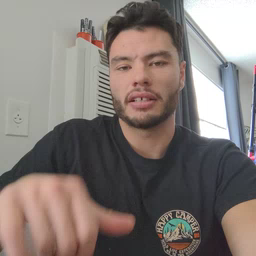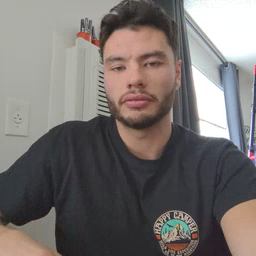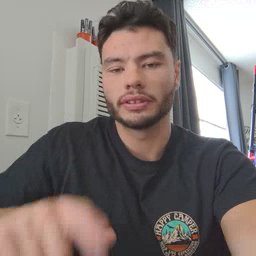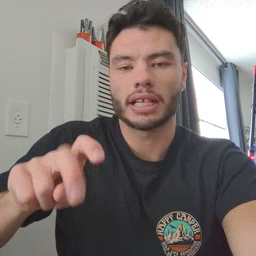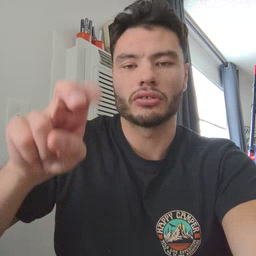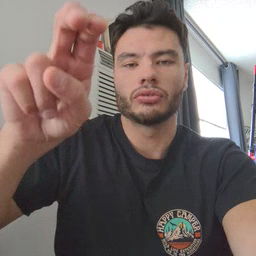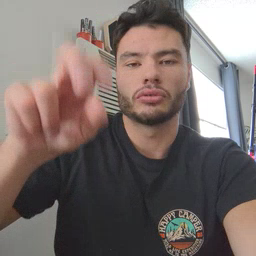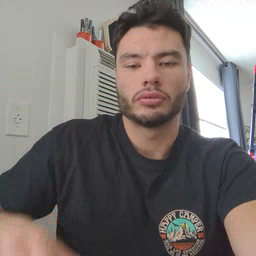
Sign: stairs